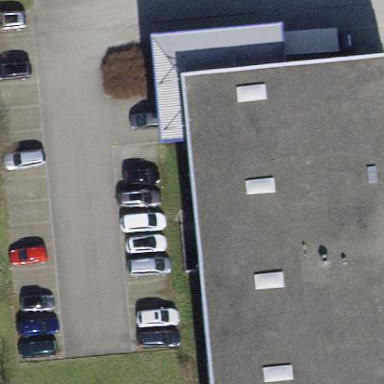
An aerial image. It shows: Commercial building.